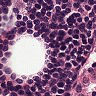
Metastatic tissue present: no